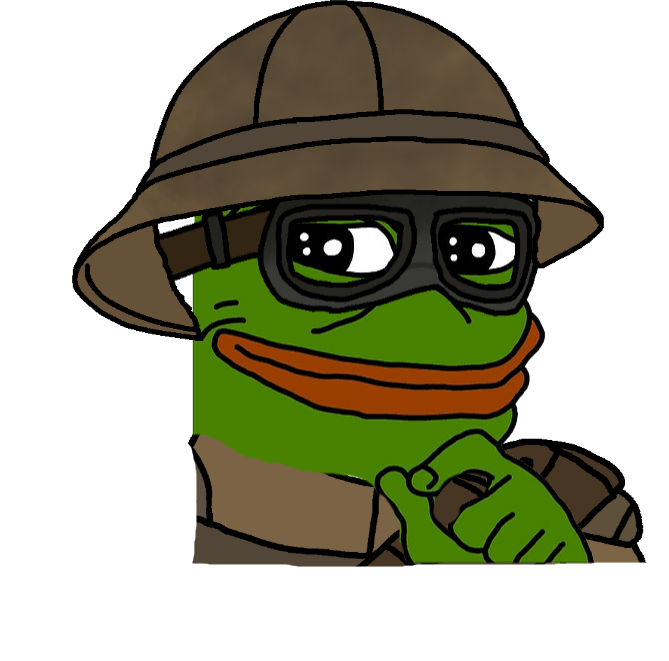
Label: 5_Pepe